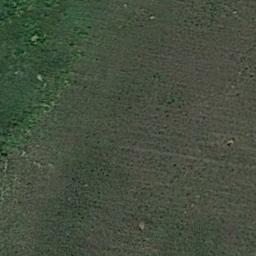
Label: meadow